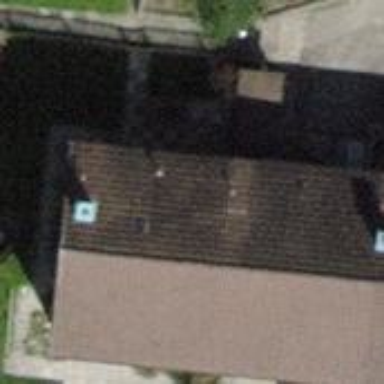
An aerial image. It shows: Building with tile roof.